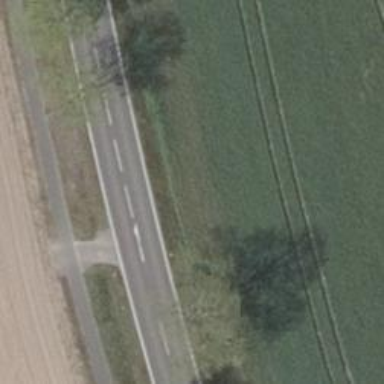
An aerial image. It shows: Secondary road with asphalt surface.